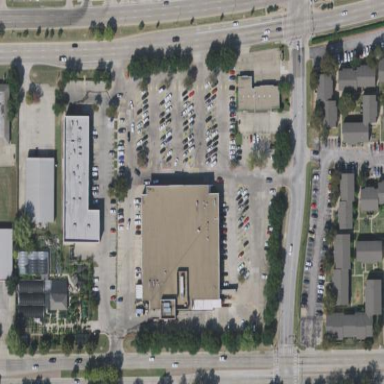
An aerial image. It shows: Retail area.